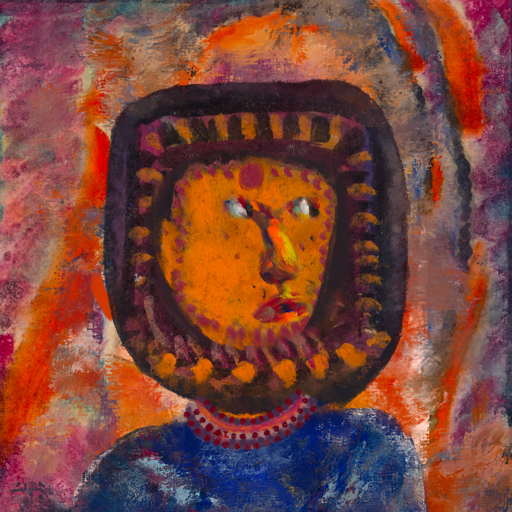
Background: Experience, Head And Neck Side: Doll_w_Hair, Face Side: An_Impression, Bust: Irani, Hair Side: Blank, Head Accessory: Blank, Second Necklace: Blank, Necklace: Roy_Bahadur, Baby: Blank